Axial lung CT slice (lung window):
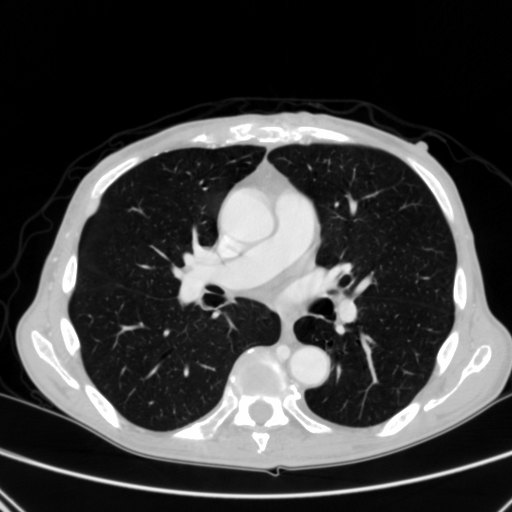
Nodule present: no